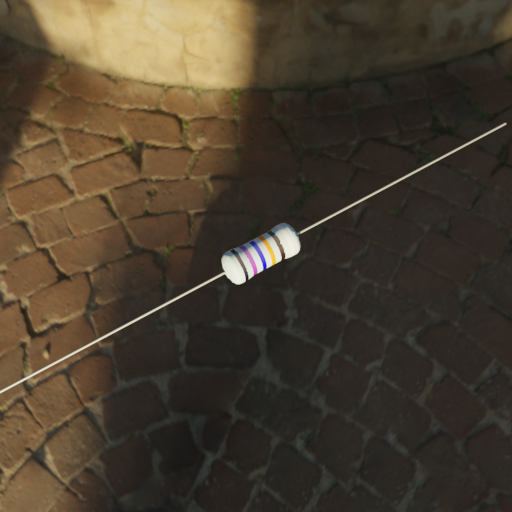
Resistor colour bands (in order): black, violet, blue, orange, black, white